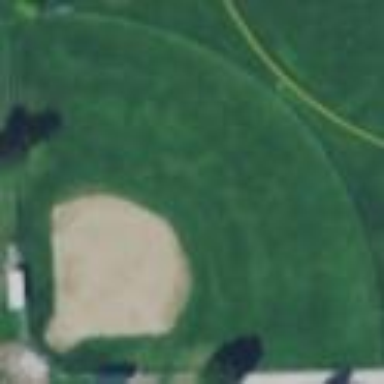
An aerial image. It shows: Baseball pitch for leisure land activities.